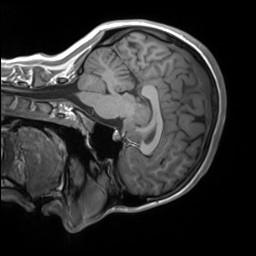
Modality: T1w
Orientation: sagittal
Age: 19
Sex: female
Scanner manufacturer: siemens
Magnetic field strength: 3 T
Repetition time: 1.8 s
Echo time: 0.00241 s